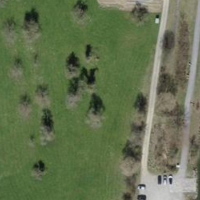
EUNIS habitat code: 24
Species observed at this site:
Corvus corone
Motacilla cinerea
Plantago major
Fulica atra
Anas crecca
Anas platyrhynchos
Aythya ferina
Aythya fuligula
Fringilla coelebs
Passer domesticus
Passer montanus
Carduelis carduelis
Phalacrocorax carbo
Larus michahellis
Cygnus olor
Gallinula chloropus
Cuculus canorus
Mergus merganser
Milvus milvus
Anser anser
Motacilla alba